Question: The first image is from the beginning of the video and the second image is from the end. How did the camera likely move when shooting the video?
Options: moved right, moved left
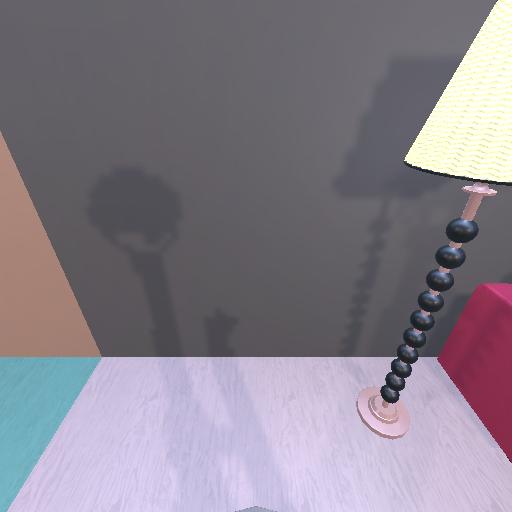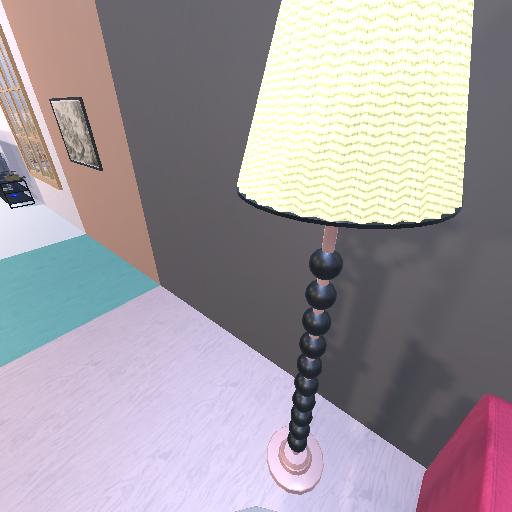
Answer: moved right